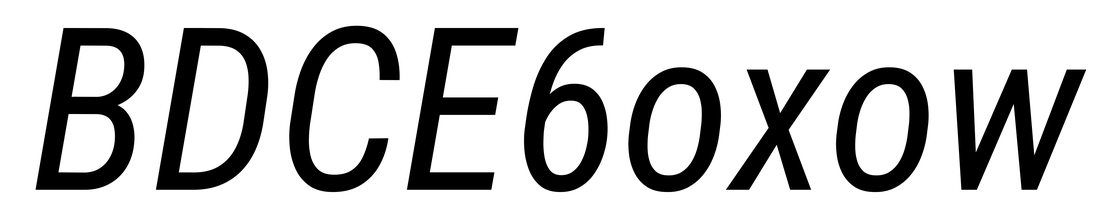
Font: Roboto-Italic_Condensed_Italic